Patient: sex M, age 44
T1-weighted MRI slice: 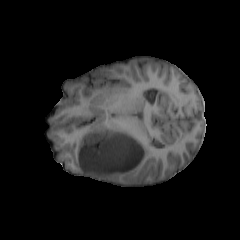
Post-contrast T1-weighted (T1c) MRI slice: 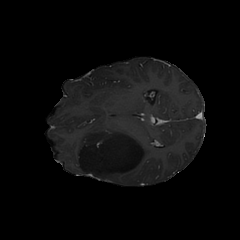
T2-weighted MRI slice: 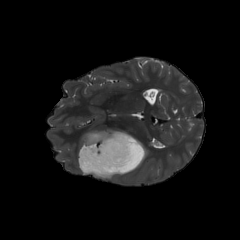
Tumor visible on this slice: yes
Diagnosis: Astrocytoma, IDH-mutant
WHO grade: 3